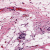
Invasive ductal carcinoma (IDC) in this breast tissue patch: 0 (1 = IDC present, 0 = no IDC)